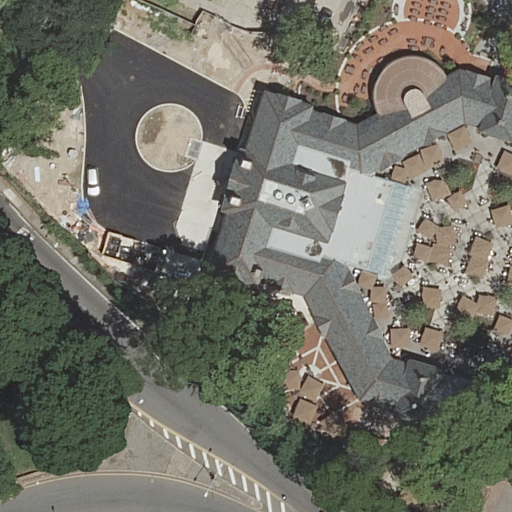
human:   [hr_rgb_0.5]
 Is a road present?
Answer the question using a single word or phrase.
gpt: yes

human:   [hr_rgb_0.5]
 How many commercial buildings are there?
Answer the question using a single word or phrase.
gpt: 0

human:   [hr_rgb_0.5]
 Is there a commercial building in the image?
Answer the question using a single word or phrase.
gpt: no

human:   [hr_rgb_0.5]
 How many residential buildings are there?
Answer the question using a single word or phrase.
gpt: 2

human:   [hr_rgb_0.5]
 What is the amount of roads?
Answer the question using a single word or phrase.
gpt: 7

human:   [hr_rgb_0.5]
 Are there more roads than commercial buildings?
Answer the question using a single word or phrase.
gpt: yes

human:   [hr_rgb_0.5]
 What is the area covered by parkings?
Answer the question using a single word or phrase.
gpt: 68m2

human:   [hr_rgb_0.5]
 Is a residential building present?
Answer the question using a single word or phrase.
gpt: yes

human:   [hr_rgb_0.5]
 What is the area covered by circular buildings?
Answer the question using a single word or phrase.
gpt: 0m2

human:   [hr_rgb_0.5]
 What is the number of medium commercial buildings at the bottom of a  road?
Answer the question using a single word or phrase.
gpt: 0

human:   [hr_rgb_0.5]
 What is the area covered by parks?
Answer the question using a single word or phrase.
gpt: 10627m2

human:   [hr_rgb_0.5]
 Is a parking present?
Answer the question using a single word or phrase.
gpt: yes

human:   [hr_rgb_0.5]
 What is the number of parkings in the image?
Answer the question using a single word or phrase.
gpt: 1

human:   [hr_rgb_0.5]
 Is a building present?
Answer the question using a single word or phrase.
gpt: yes

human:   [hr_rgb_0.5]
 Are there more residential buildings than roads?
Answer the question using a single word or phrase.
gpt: no

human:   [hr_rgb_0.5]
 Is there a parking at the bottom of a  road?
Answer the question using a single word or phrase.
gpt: no

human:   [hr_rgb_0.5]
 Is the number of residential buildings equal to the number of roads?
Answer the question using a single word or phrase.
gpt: no

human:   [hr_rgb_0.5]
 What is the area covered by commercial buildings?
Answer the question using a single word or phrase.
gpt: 0m2

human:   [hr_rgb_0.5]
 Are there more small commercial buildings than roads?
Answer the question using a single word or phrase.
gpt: no

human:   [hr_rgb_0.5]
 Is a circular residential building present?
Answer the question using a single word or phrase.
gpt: no

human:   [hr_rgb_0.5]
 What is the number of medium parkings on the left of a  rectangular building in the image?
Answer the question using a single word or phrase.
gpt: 0

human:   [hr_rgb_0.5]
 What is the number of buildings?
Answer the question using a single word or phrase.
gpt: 2

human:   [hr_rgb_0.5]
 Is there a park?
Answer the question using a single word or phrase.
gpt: yes

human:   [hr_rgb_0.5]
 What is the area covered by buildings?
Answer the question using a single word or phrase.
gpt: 2266m2

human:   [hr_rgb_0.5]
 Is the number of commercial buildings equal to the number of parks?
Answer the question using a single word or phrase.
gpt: no

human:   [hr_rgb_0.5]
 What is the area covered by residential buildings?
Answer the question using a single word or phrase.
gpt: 2266m2

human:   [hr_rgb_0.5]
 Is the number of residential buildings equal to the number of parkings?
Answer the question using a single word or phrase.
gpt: no

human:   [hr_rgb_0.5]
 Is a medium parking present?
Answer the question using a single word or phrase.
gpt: no

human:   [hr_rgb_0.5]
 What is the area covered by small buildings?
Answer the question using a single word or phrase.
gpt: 0m2

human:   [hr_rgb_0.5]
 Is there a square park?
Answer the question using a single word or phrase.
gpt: no

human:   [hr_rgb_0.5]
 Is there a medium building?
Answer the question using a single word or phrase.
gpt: yes

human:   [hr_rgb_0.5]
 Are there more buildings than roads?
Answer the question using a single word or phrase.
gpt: no

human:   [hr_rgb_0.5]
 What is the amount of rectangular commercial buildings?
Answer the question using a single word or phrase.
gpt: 0

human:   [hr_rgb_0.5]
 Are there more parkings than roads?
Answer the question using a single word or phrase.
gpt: no

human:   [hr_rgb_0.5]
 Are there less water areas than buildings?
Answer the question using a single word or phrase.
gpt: yes

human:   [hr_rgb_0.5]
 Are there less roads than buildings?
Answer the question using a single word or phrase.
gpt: no

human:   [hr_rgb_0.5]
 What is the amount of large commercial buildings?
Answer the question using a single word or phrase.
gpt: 0

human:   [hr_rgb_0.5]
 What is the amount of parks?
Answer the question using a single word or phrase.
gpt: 1

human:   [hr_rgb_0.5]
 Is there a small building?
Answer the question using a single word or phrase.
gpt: no

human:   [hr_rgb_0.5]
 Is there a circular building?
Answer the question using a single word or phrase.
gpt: no

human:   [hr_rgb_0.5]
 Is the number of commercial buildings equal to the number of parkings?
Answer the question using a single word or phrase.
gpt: no

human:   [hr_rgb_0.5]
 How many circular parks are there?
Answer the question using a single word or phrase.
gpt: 0

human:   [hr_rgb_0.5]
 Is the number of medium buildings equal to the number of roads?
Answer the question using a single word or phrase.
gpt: no

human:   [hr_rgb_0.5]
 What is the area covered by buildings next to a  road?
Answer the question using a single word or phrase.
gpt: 2266m2

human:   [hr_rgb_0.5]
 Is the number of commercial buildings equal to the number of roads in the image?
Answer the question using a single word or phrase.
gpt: no

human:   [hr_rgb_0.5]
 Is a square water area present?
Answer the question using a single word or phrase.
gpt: no

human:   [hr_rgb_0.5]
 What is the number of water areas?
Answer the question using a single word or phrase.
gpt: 0

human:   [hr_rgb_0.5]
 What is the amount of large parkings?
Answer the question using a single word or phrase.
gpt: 0

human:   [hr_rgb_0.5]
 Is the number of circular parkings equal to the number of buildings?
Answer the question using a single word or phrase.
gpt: no

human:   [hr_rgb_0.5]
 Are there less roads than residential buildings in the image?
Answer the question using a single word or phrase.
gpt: no

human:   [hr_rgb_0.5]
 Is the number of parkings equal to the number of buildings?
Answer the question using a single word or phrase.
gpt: no

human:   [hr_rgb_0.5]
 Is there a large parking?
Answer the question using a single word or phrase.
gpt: no

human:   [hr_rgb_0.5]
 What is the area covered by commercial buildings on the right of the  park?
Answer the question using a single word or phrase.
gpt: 0m2

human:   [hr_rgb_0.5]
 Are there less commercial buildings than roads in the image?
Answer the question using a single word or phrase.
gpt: yes

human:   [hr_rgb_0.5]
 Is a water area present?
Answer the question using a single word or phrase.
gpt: no

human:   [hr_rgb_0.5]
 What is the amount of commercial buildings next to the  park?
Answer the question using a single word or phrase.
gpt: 0

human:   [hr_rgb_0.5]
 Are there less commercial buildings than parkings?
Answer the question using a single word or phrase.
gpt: yes

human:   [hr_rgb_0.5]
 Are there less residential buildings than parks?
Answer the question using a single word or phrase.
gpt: no

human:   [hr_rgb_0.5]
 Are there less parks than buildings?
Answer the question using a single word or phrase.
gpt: yes

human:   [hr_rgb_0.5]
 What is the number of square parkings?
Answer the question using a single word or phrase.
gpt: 0

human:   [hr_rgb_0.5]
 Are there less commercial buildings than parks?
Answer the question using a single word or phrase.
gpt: yes

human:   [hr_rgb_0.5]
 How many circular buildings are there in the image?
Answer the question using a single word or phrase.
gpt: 0

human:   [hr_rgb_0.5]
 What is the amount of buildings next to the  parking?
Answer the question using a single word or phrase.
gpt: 2

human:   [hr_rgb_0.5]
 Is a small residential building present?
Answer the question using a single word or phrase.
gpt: no